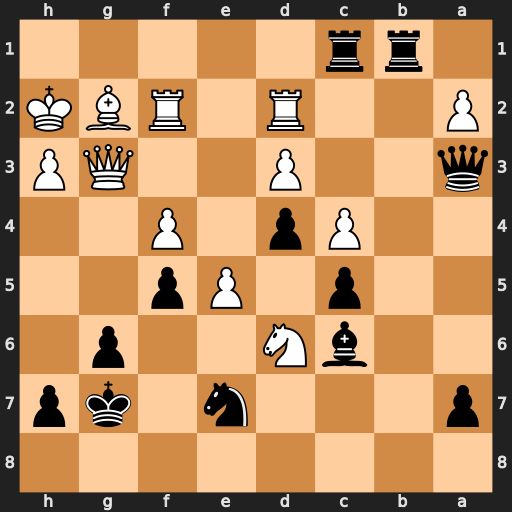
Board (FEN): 8/p3n1kp/2bN2p1/2p1Pp2/2Pp1P2/q2P2QP/P2R1RBK/1rr5
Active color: b
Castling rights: -
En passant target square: -
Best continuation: Rh1+ Bxh1 Rxh1#